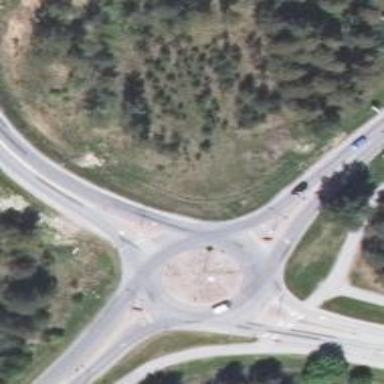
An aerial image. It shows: Secondary road leading to roundabout.